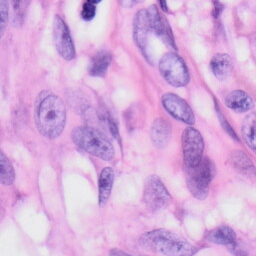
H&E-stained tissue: Skin